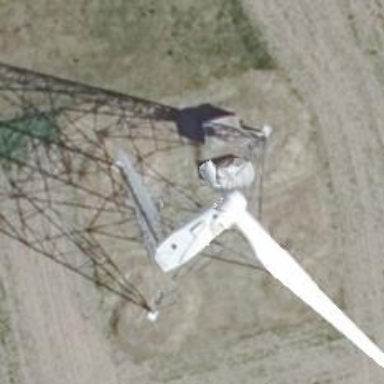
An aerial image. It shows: Wind turbine generator that utilizes wind as its source for generating electricity. It is of the horizontal axis type.